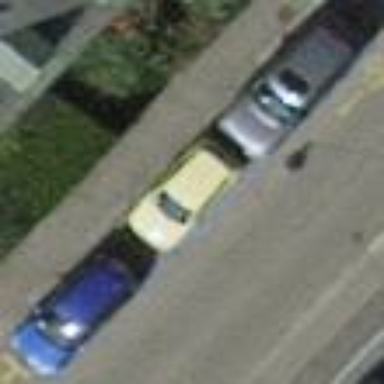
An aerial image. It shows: Parking lane area.